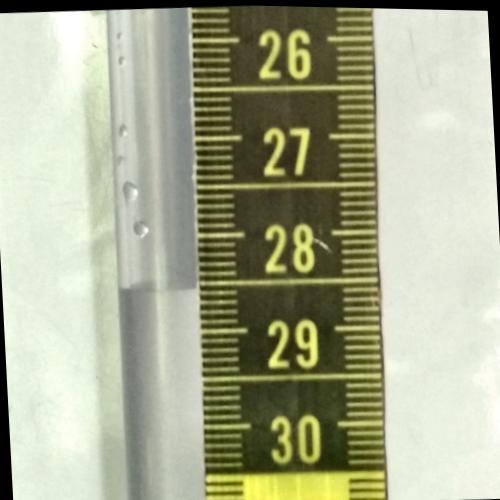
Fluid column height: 28.6 cm